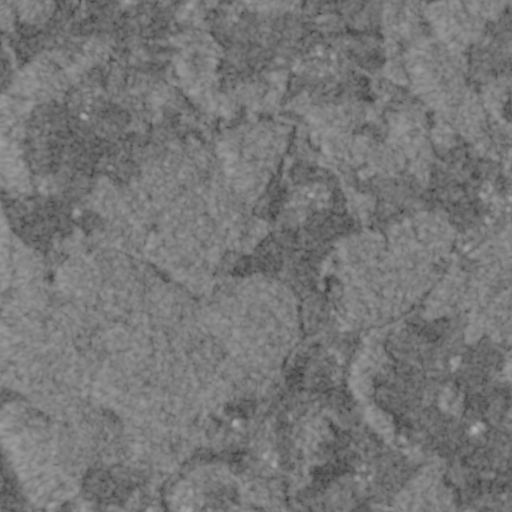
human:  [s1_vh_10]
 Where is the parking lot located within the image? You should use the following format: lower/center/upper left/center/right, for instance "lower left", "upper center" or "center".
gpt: The parking lot is located in the lower right of the image.
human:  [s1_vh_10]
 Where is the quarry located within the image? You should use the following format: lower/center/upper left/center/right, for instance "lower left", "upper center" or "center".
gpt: The quarry is located in the lower center of the image.
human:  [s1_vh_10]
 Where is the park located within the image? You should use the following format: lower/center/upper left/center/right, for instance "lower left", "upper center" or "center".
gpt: There is no park in the image.

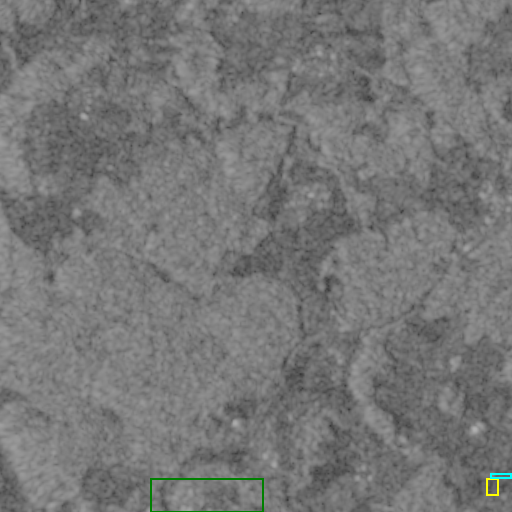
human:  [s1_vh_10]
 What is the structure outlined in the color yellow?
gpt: The structure outlined in yellow is a park.
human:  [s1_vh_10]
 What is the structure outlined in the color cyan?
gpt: The structure outlined in cyan is a parking lot.
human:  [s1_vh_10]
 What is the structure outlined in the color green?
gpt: The structure outlined in green is a quarry.
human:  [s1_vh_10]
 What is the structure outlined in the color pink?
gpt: There is no pink outline.